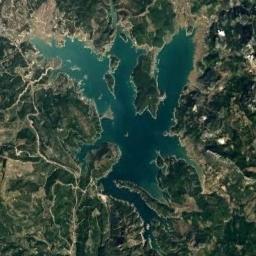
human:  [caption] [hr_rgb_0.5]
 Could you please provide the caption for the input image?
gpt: Many trees are around the lake .

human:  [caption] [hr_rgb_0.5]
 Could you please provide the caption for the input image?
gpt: The lake with a winding bank lies in a mountainous area covered with vegetation and the water is deep green .

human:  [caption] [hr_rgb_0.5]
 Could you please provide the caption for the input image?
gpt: The lake in the picture looks like a caterpillar .

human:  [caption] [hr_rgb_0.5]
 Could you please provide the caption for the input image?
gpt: There are green land and rivers around the lake .

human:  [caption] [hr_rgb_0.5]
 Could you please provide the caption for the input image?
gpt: An irregularly shaped blue lake surrounded by mountains with green vegetation .